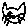
Label: cat